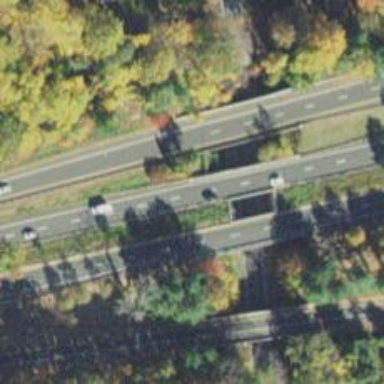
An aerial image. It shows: Bridge over motorway.